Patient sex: F
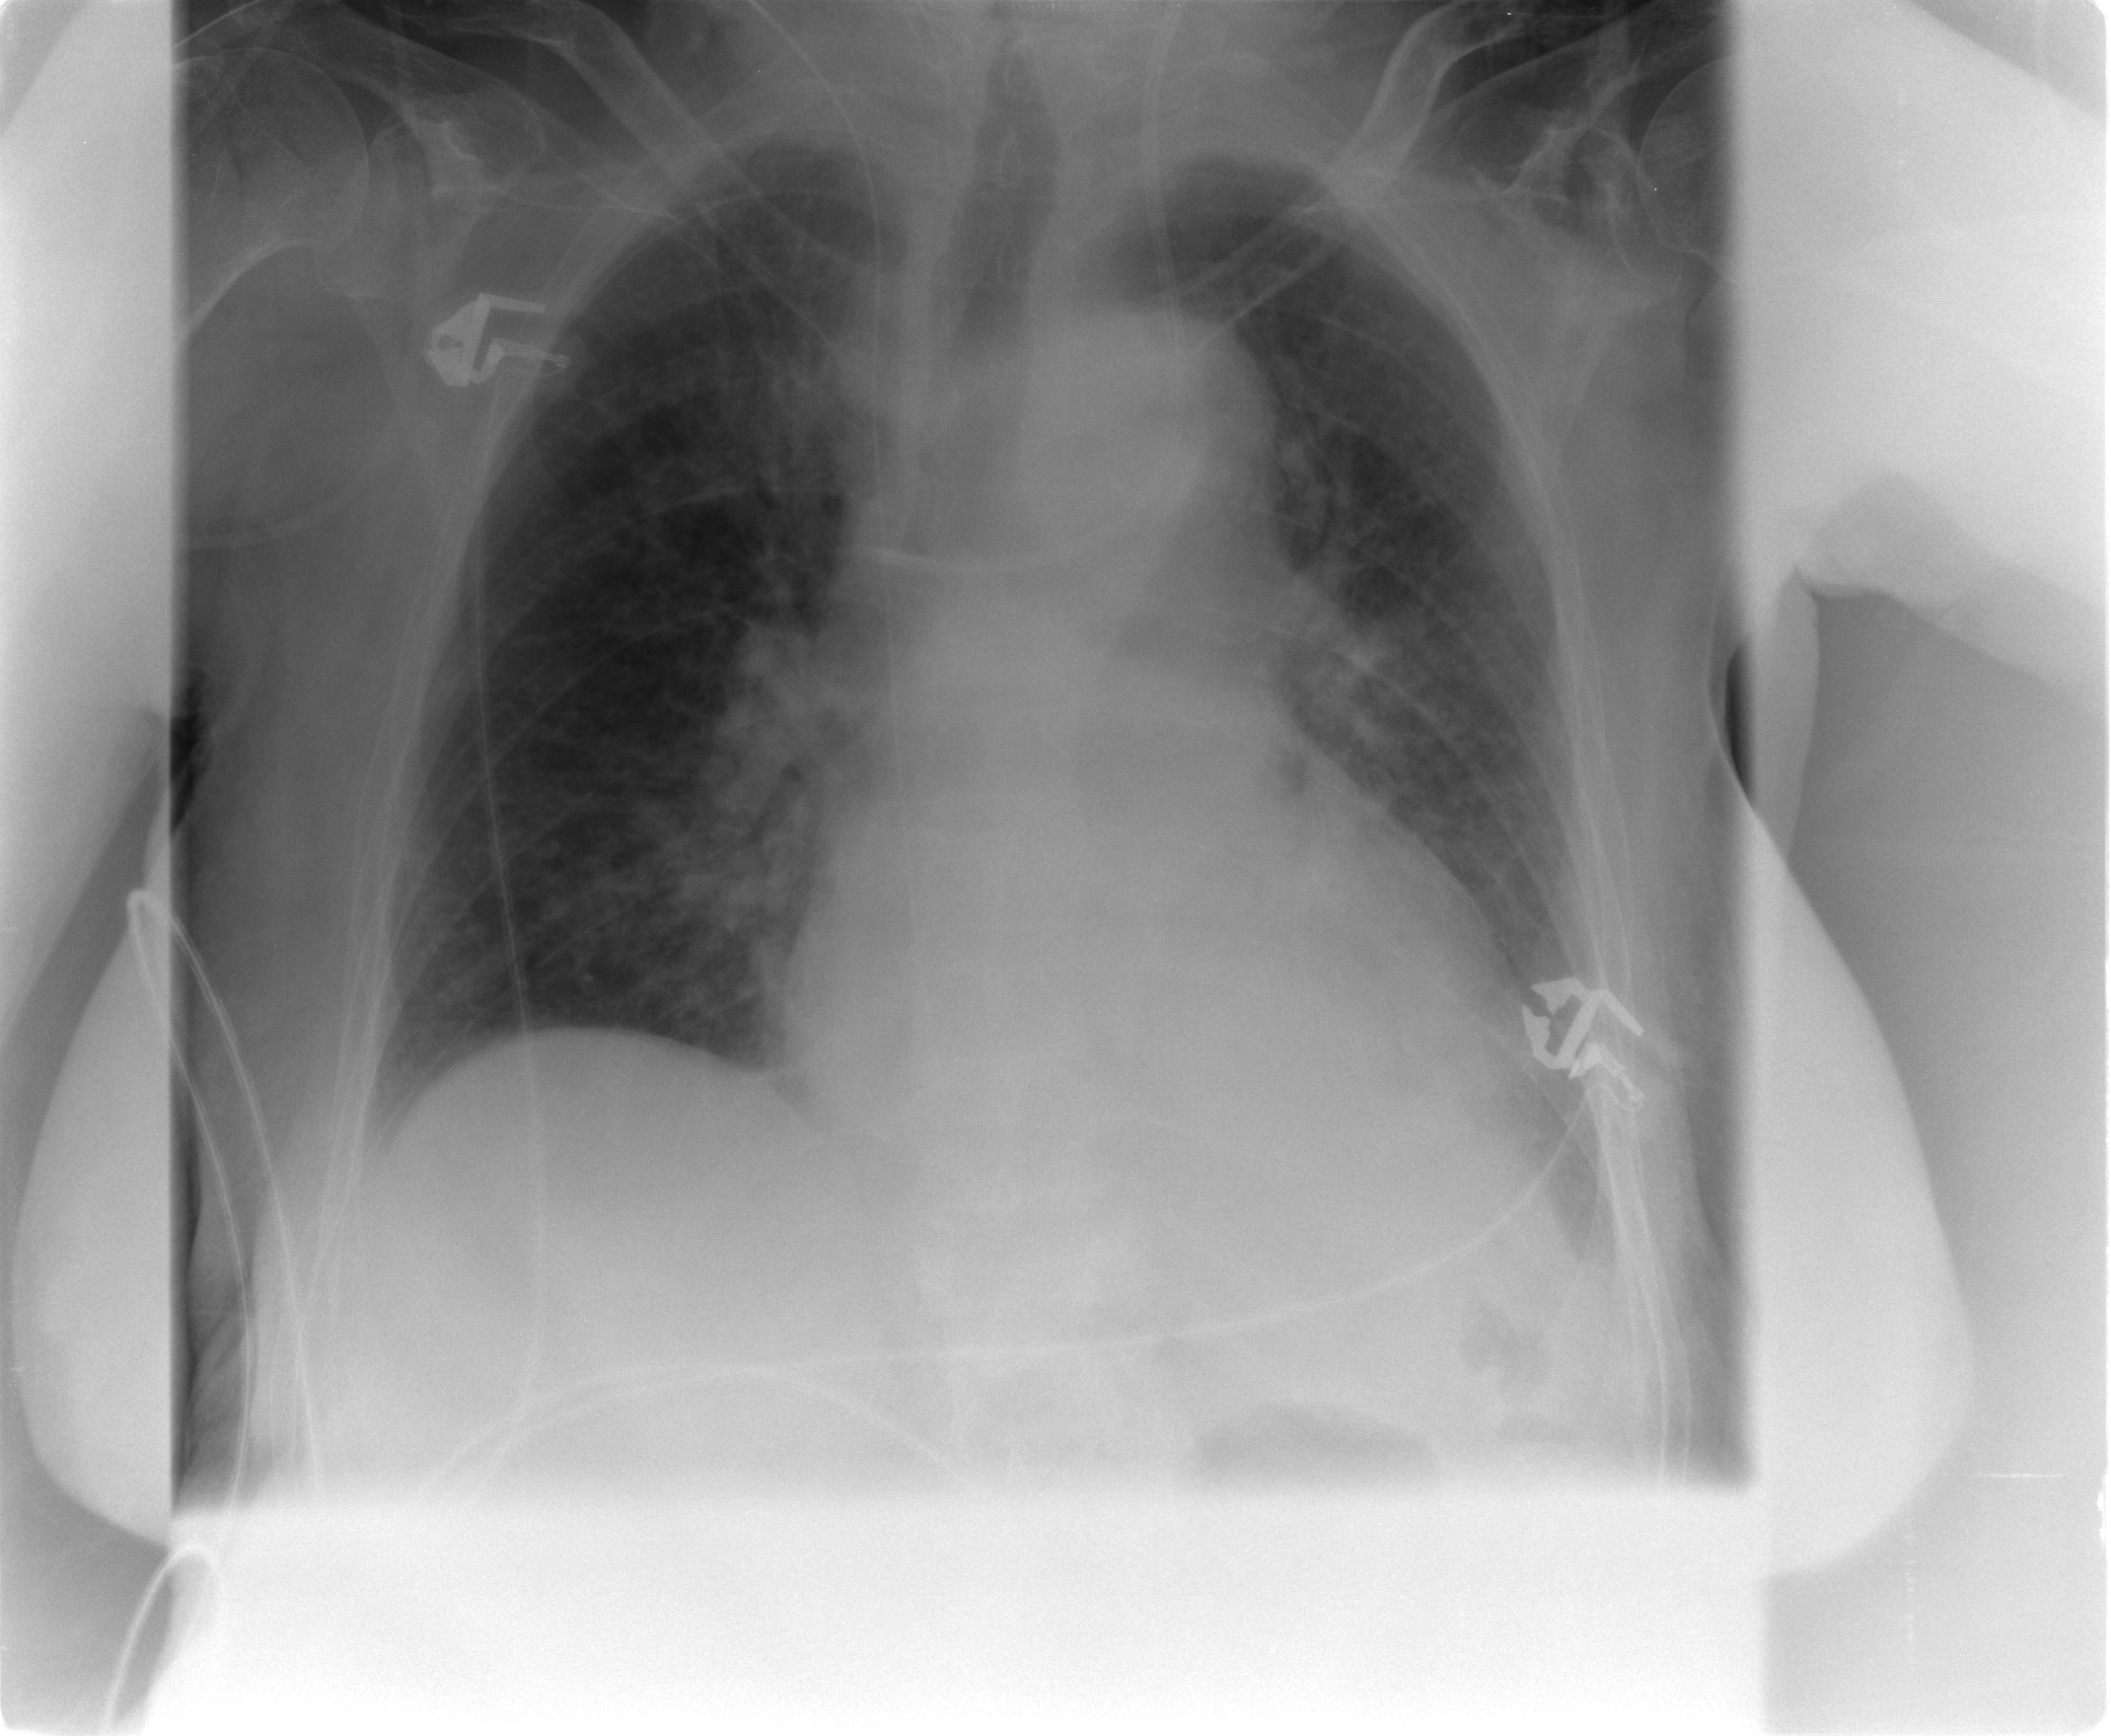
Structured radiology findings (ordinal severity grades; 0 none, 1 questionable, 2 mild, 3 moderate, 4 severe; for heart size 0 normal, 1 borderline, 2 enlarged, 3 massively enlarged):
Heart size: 2
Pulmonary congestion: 2
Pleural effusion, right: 0
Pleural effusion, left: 1
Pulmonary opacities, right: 0
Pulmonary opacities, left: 1
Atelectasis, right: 2
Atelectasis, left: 2